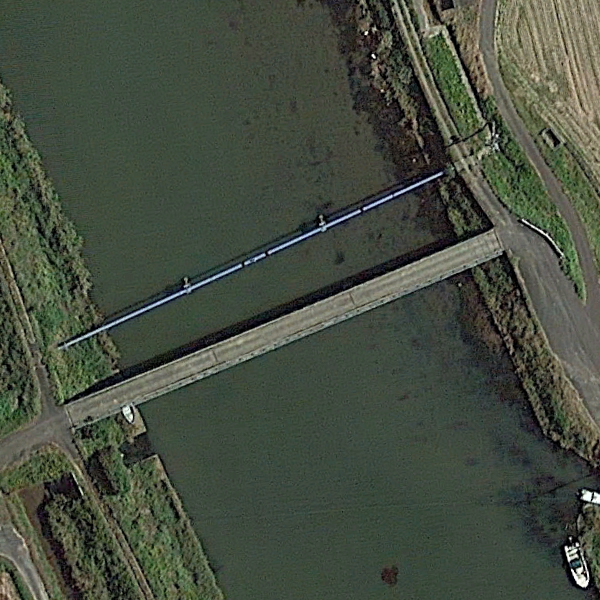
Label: Bridge